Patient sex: M
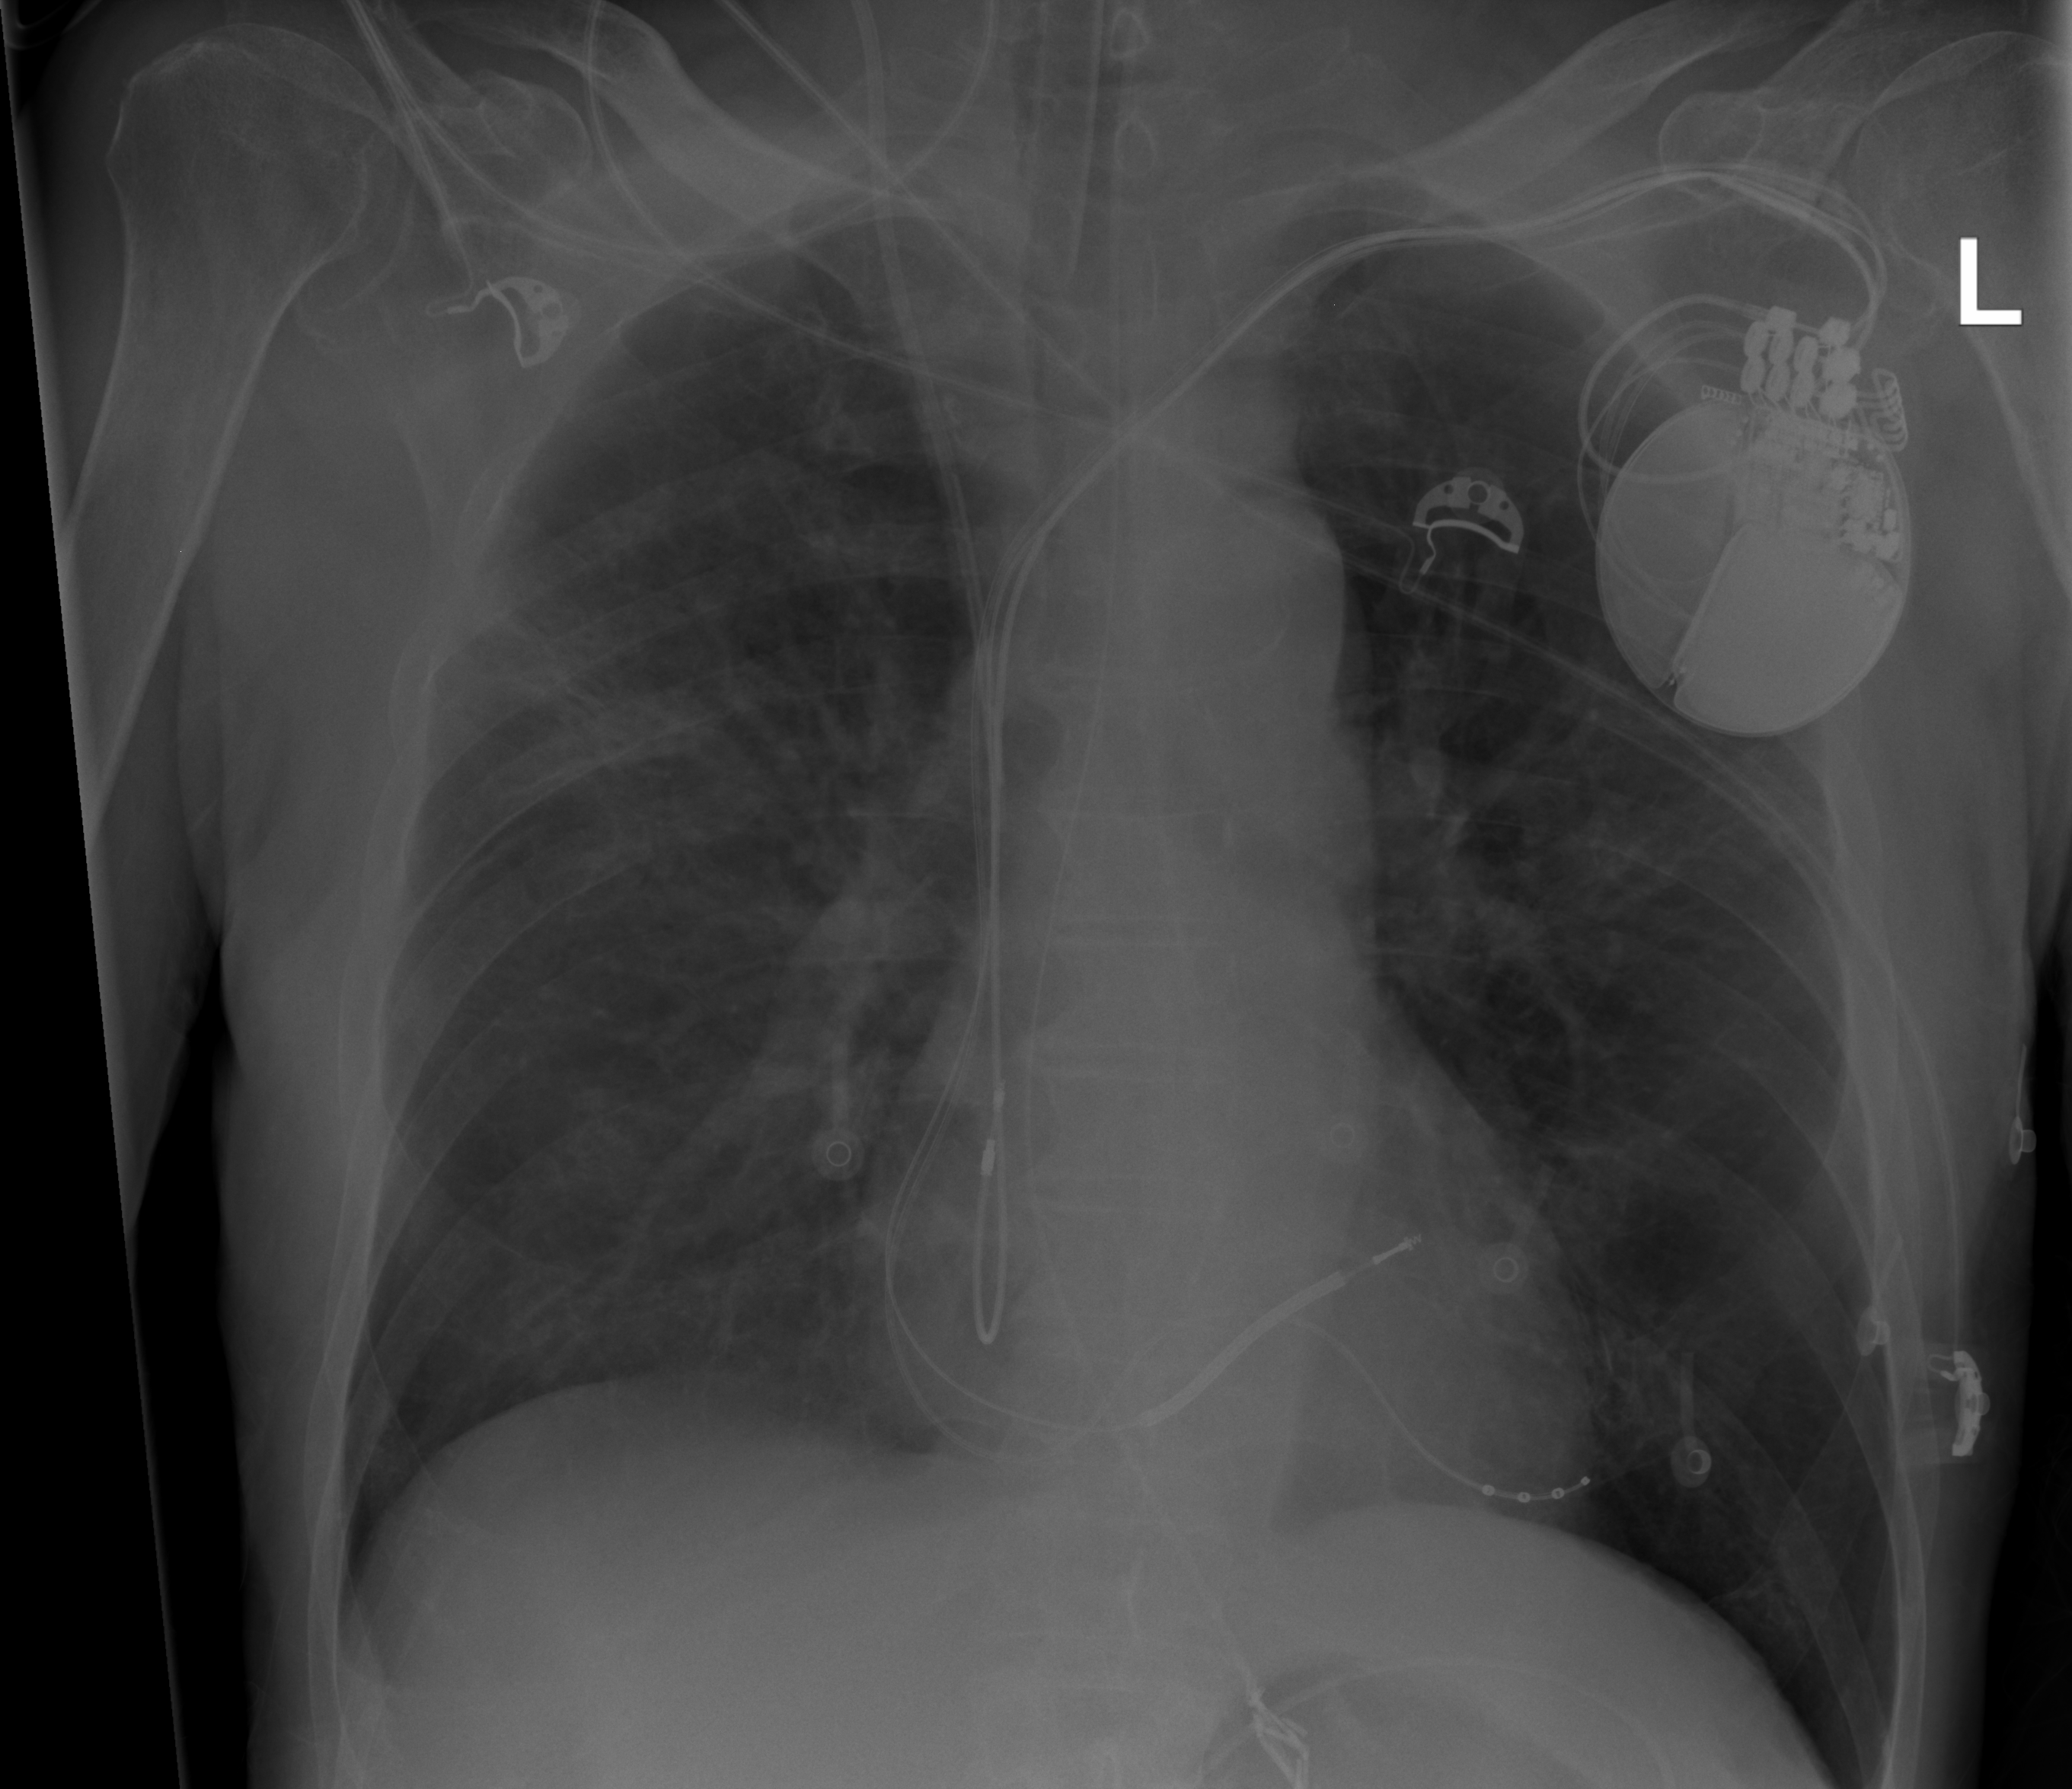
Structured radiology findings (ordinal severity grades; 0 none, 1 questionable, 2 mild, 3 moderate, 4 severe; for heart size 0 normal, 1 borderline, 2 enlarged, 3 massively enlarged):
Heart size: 0
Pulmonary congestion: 0
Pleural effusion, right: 0
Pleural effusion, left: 0
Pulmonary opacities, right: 2
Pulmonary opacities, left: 0
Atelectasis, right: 0
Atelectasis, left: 0